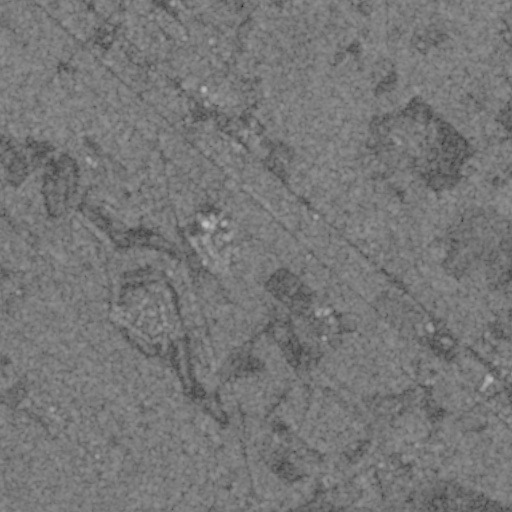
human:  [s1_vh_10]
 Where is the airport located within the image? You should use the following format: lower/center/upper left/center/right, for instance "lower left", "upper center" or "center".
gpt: The airport is located in the lower right of the image.
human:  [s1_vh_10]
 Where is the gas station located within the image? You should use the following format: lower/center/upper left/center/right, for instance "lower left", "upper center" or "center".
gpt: The gas station is located in the upper left of the image.
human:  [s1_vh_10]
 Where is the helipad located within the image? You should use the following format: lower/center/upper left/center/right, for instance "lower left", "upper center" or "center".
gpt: The helipad is located in the upper left of the image.
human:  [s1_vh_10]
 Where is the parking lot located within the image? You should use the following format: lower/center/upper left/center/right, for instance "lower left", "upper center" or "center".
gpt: The parking lot is located in the lower right of the image.
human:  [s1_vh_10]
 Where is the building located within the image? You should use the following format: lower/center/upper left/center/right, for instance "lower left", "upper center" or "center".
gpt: There is no building in the image.

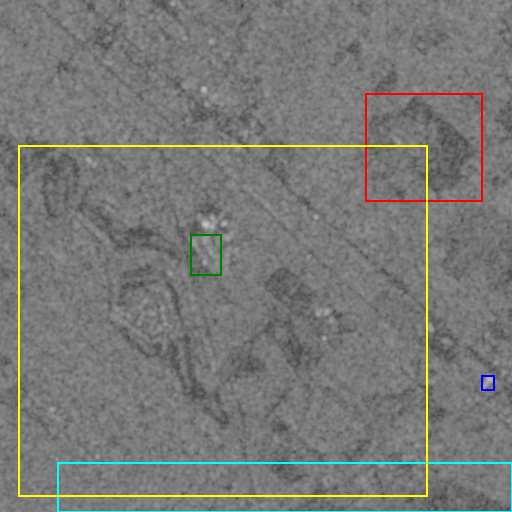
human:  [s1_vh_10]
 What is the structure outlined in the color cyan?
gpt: The structure outlined in cyan is an airport.
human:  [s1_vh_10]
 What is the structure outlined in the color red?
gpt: The structure outlined in red is a crop field.
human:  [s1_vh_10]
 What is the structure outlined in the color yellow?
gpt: The structure outlined in yellow is a park.
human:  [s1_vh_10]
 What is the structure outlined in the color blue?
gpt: The structure outlined in blue is a building.
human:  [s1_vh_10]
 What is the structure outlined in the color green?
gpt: The structure outlined in green is a building.
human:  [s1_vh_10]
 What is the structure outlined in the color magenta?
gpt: There is no magenta outline.